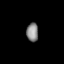
Tissue: lung
Cell type: Epithelial cells
Senescence score: 0.2319
Nuclear area (px): 211
Mean DAPI intensity: 139.128